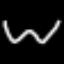
Label: squiggle